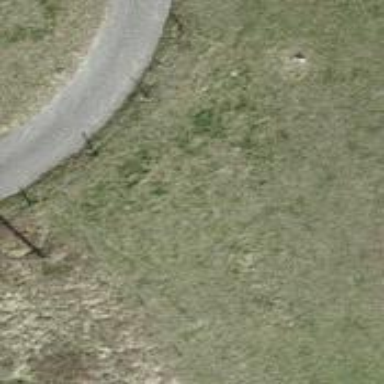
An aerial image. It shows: Well-maintained track road of grade 1.